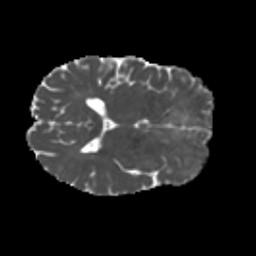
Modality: MD
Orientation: axial
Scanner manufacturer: siemens
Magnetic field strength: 3 T
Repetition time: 4.16 s
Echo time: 0.0806 s